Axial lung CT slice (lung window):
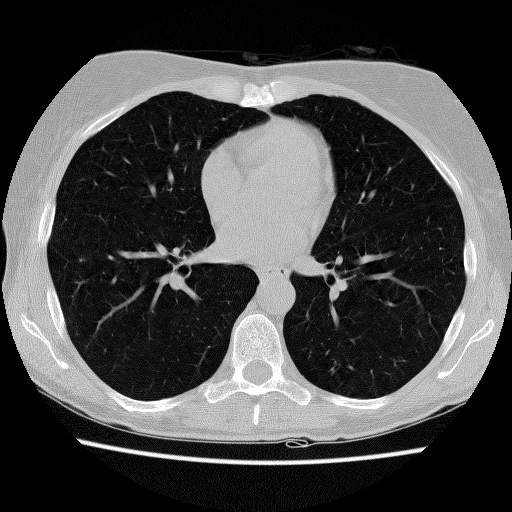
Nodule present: no